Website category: sports
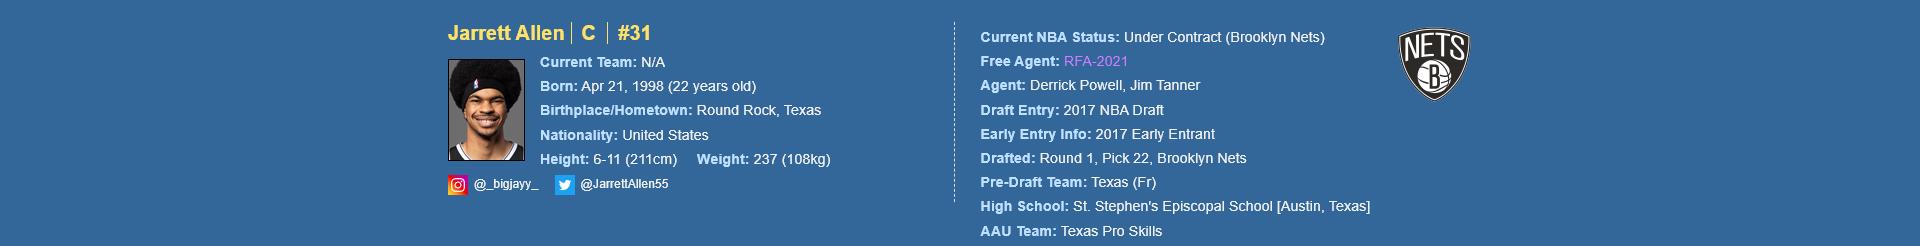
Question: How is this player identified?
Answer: Jarrett Allen

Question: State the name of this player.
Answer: Jarrett Allen

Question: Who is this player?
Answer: Jarrett Allen

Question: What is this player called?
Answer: Jarrett Allen

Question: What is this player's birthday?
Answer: Apr 21, 1998

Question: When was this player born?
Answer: Apr 21, 1998

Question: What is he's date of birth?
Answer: Apr 21, 1998

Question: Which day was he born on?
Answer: Apr 21, 1998

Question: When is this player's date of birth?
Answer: Apr 21, 1998

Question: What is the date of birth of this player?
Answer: Apr 21, 1998

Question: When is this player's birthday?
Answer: Apr 21, 1998

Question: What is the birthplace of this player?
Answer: Round Rock, Texas

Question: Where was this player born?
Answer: Round Rock, Texas

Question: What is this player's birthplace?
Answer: Round Rock, Texas

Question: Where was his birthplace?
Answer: Round Rock, Texas

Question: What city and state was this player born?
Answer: Round Rock, Texas

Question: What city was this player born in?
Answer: Round Rock, Texas

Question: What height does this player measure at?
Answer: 6-11 (211cm)

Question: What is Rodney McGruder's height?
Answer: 6-11 (211cm)

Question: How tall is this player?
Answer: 6-11 (211cm)

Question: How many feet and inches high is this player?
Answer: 6-11 (211cm)

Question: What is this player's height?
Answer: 6-11 (211cm)

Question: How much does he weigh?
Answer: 237 (108kg)

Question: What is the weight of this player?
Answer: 237 (108kg)

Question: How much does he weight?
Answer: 237 (108kg)

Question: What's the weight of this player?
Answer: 237 (108kg)

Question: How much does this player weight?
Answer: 237 (108kg)

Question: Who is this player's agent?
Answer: Derrick Powell

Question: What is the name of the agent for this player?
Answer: Derrick Powell

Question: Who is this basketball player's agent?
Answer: Derrick Powell

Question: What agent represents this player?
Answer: Derrick Powell

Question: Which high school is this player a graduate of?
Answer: St. Stephen's Episcopal School

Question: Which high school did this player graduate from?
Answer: St. Stephen's Episcopal School

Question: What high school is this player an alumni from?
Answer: St. Stephen's Episcopal School

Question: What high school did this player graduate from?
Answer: St. Stephen's Episcopal School

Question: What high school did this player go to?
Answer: St. Stephen's Episcopal School

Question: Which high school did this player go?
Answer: St. Stephen's Episcopal School